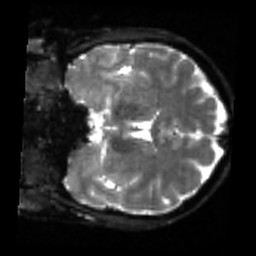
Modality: sbref
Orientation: coronal
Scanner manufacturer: siemens
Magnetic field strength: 3 T
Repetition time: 4 s
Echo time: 0.0594 s